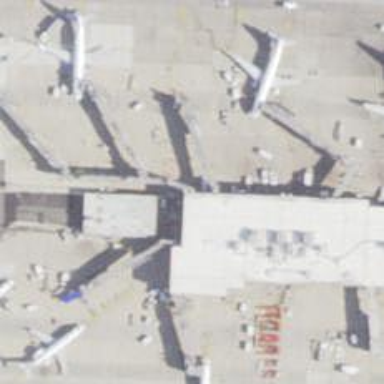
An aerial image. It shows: Airport gate.